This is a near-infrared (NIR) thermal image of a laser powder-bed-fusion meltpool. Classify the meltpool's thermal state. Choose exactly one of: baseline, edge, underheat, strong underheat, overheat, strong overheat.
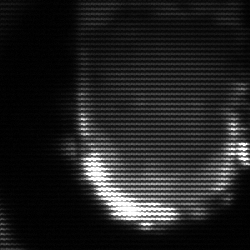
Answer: baseline